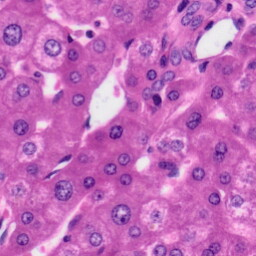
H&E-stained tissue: Liver